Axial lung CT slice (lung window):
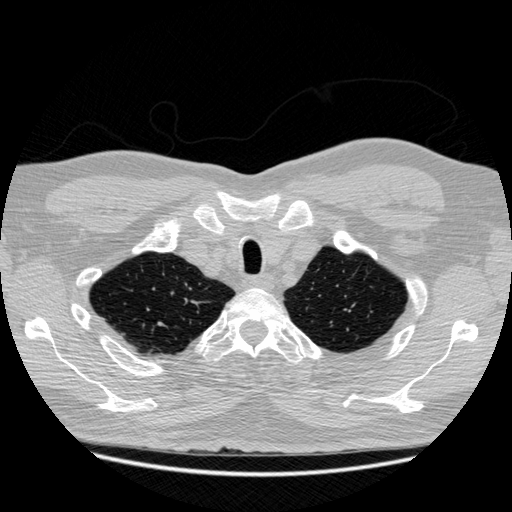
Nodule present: no